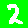
Digit: 2